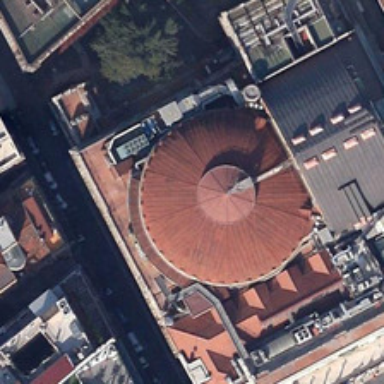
A red church is near several buildings .